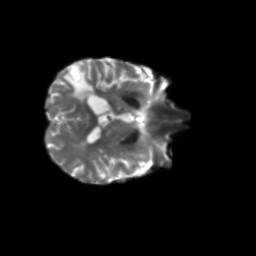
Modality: T2w
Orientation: axial
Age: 50
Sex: female
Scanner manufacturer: siemens
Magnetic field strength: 3 T
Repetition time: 5.25 s
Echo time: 0.08 s